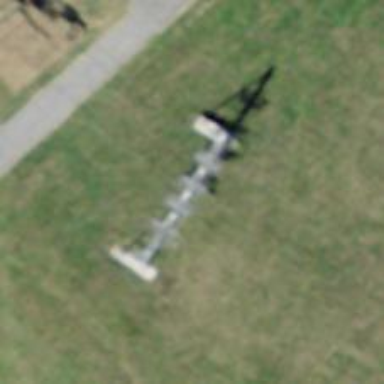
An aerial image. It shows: Pylon used for aerialway.